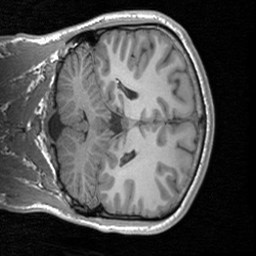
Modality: T1w
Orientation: coronal
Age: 23
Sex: male
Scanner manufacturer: siemens
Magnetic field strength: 3 T
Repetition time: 1.9 s
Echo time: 0.00226 s